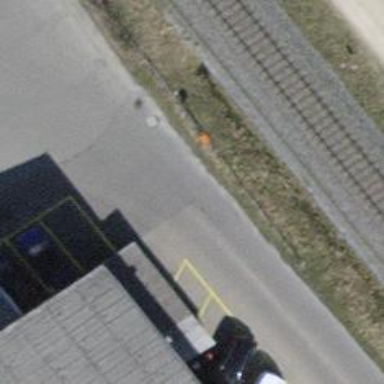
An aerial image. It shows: Orange aerial marker.